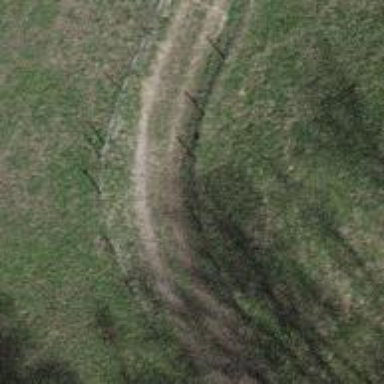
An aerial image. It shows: Grass track with Grade 4 tracktype.